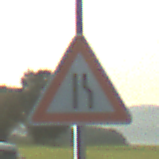
Verkehrszeichen: EinseitigVerengteFahrbahnRechts
Umgebung: Outdoor, Nature
Tageszeit: MorningAfternoon
Wetter: Clear
Licht: Natural
Jahreszeit: NotSpecified
Kontrast: HighContrast